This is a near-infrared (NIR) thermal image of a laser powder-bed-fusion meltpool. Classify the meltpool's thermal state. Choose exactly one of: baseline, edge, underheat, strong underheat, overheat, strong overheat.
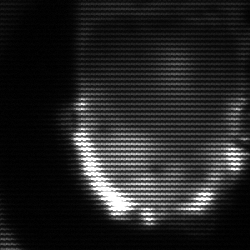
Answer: baseline